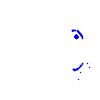
Particle: kaon